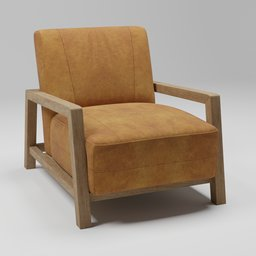
Label: furniture